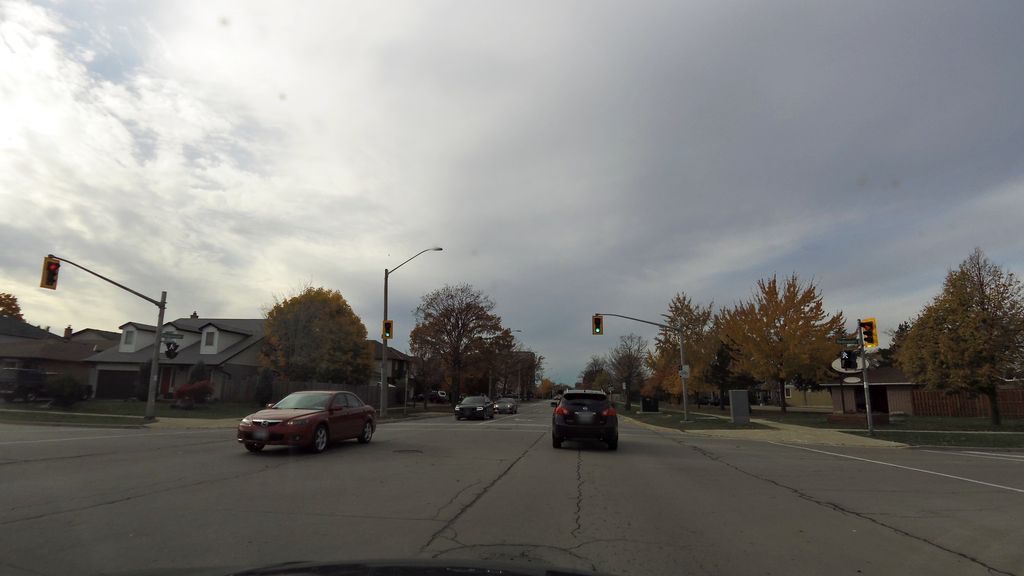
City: hamilton